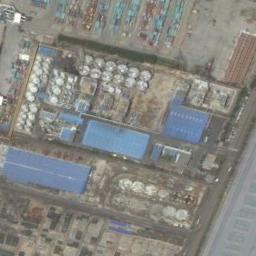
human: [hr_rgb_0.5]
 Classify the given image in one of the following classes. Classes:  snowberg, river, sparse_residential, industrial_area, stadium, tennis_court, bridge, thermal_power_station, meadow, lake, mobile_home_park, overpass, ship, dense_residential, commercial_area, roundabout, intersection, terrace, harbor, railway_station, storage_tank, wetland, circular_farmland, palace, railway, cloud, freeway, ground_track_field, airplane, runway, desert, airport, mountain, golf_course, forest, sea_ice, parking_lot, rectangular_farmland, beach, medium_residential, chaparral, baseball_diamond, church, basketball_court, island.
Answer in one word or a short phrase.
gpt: industrial_area